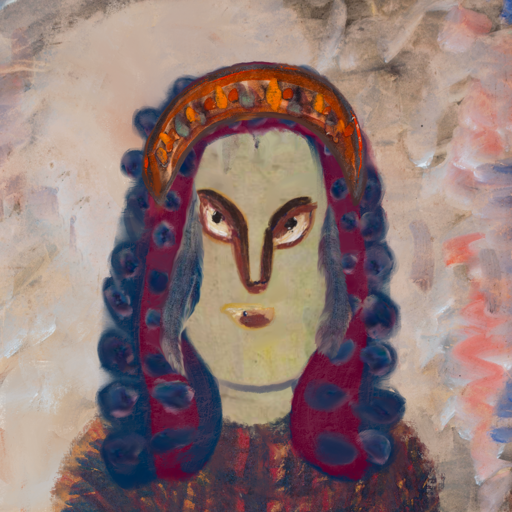
Background: Roy_Bahadur, Head And Neck Front: Hill_Girl, Face Front: After_Raid, Bust: In_The_Sun, Hair Front: Hill_Girl, Head Accessory: Hypocrite, Second Necklace: Blank, Necklace: Blank, Baby: Blank